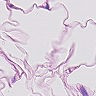
Metastatic tissue present: no